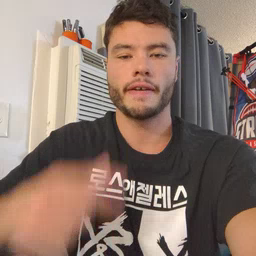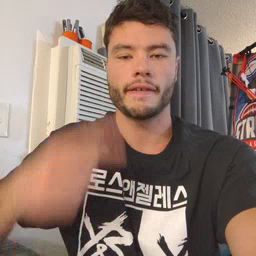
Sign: bath